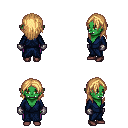
a pixel art fantasy rpg character, female body template, orc, green skin, blue robe, magenta pants, light blonde long hairstyle, metal gloves, maroon shoes, four views (front, back, left, right), 2x2 character sprite sheet, small pixel art, hard edges, no anti-aliasing